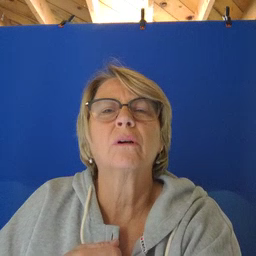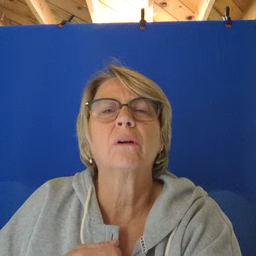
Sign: drawer